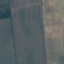
Land use / land cover: AnnualCrop